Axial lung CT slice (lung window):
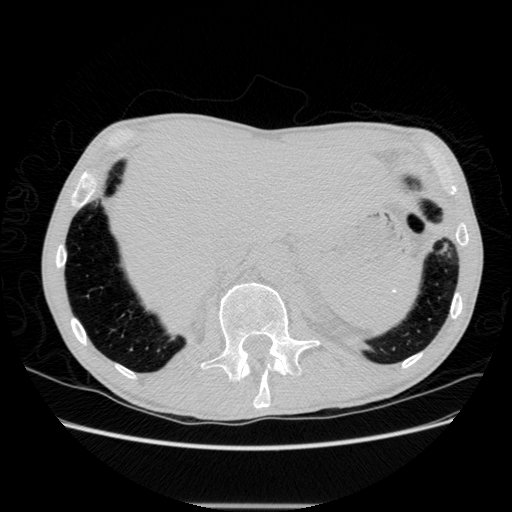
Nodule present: no